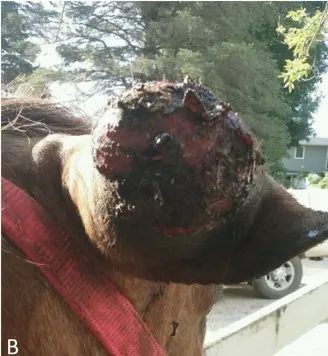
Right pinnae mass. Caudal view.
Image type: medical_photograph (skin_photograph)